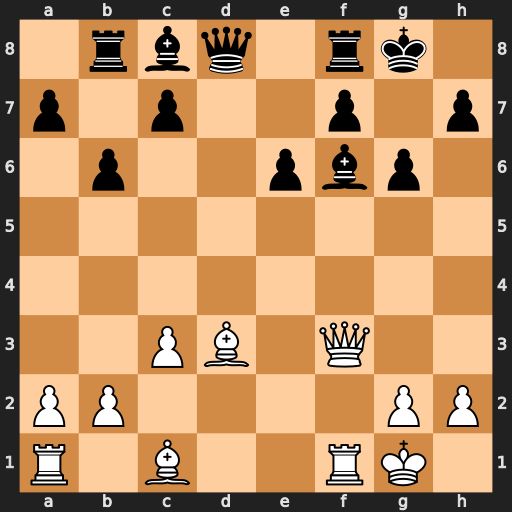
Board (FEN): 1rbq1rk1/p1p2p1p/1p2pbp1/8/8/2PB1Q2/PP4PP/R1B2RK1
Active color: w
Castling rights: -
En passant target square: -
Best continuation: Qxf6 Qxf6 Rxf6